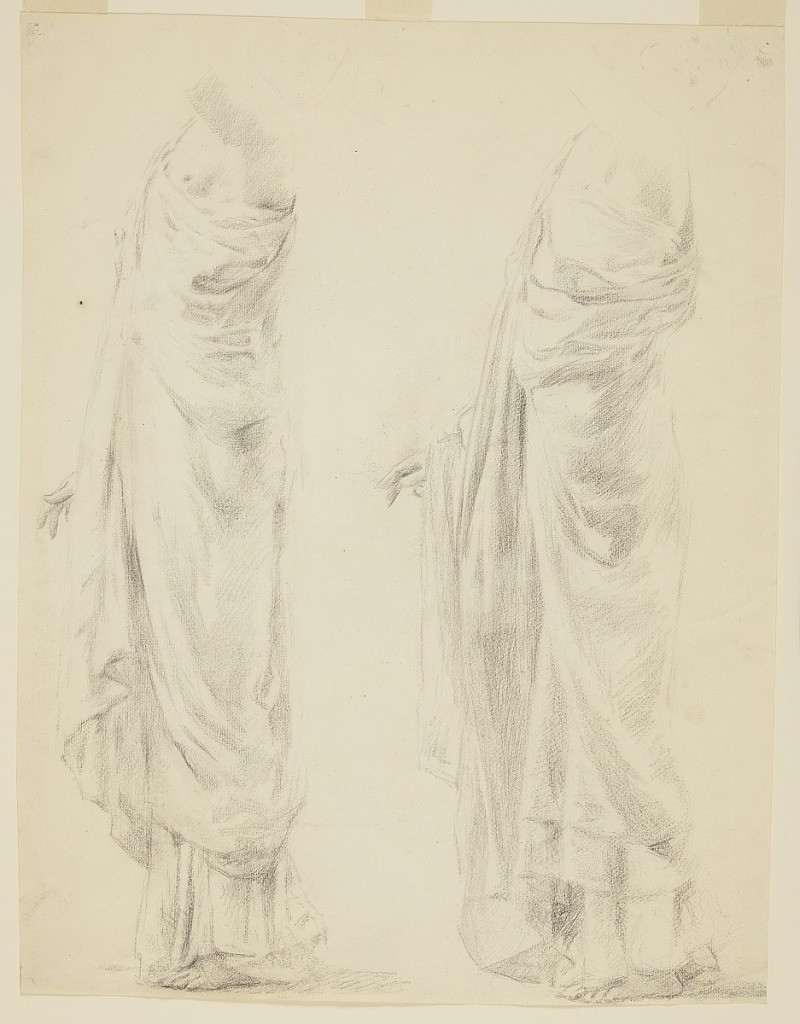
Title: Study for leader of the procession, “Vintage Festival,” Mendelssohn Glee Club, New York, NY
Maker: Robert Frederick Blum, American, 1857–1903
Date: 1895–1898
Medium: Black pastel crayon on paper
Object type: Drawing
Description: Two sketches of a female figure as in -a; the heads are slightly sketched.